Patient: sex M, age 34
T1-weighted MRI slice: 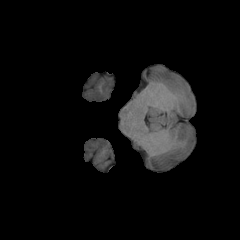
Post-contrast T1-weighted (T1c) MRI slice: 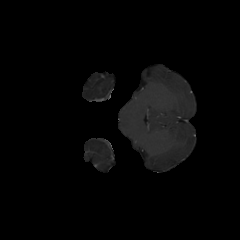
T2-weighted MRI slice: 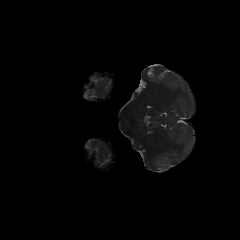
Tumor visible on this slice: no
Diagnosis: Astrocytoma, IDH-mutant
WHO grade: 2